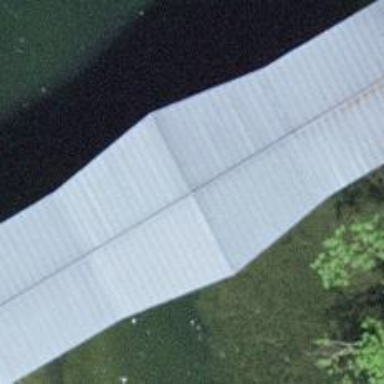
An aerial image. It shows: Covered bridge is depicted.